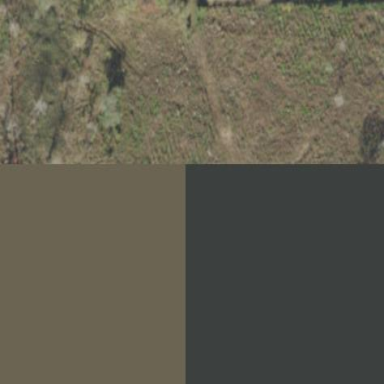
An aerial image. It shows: Mixed woodland with various types of leaves.